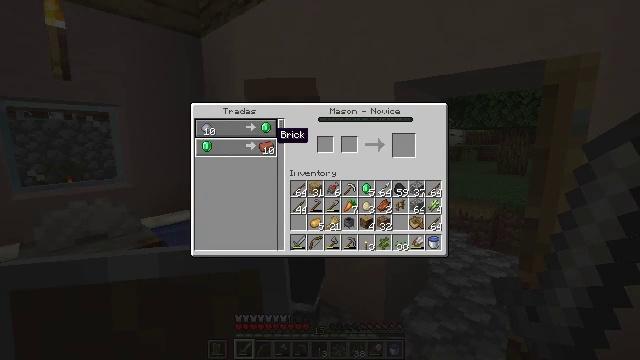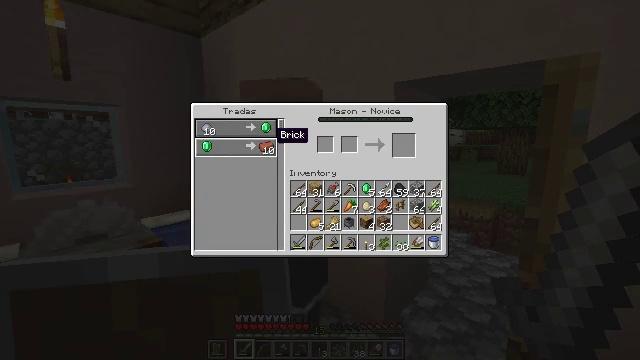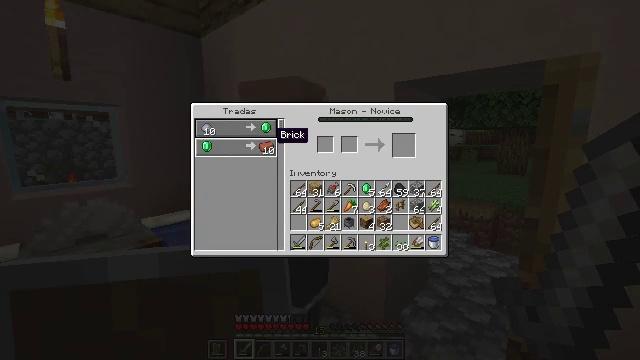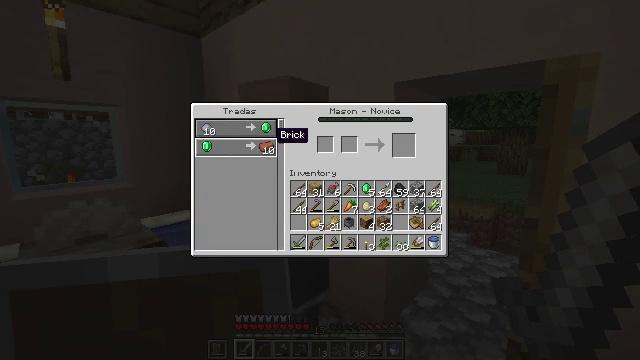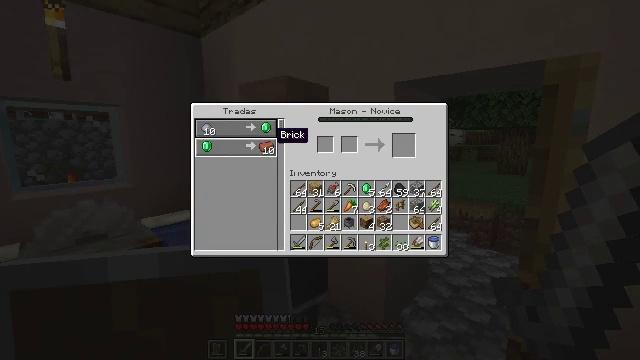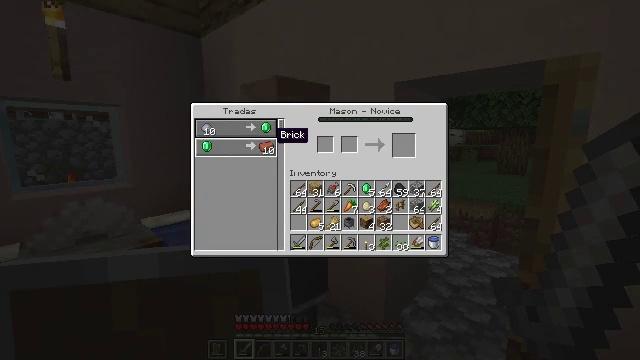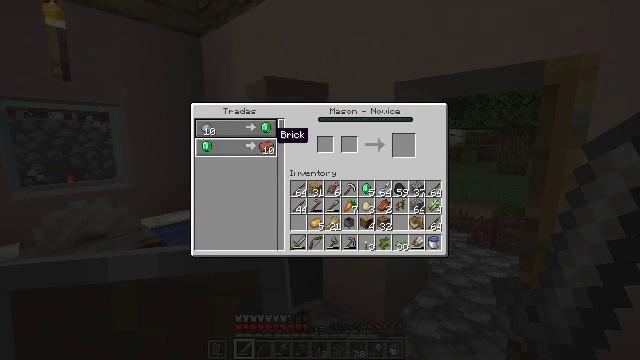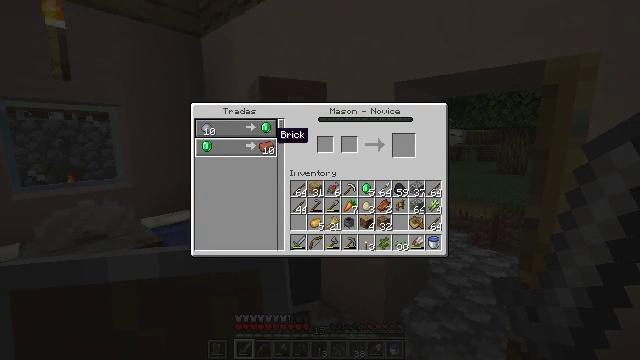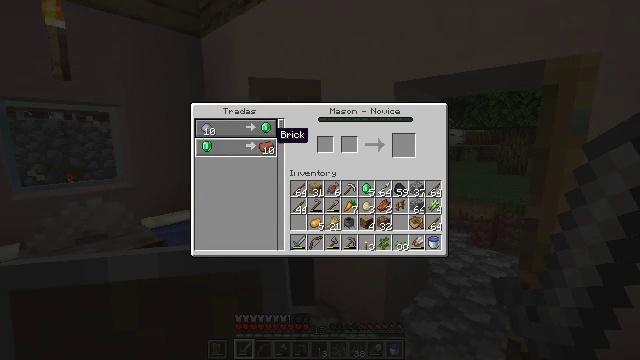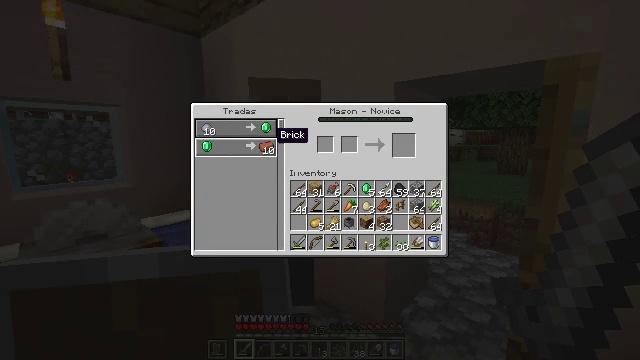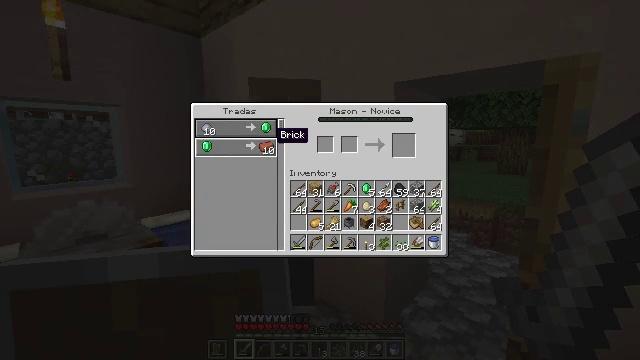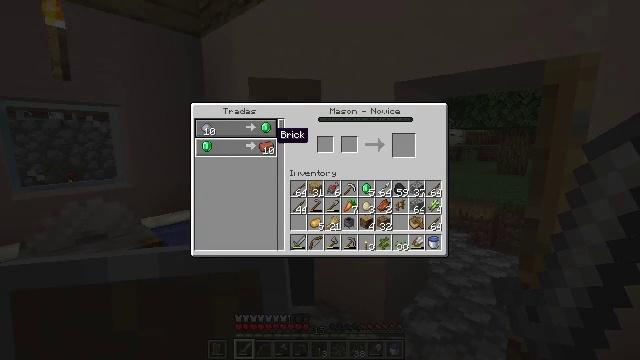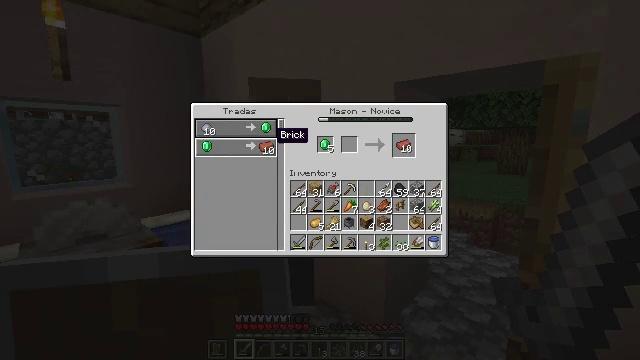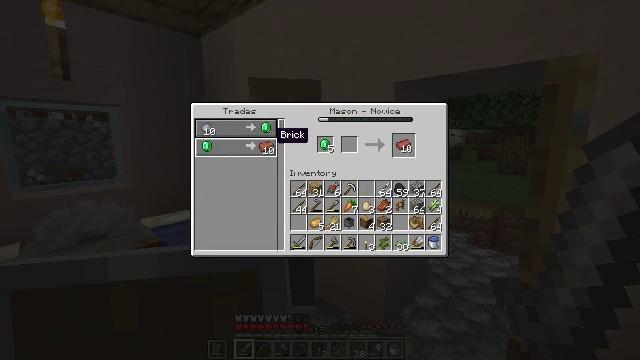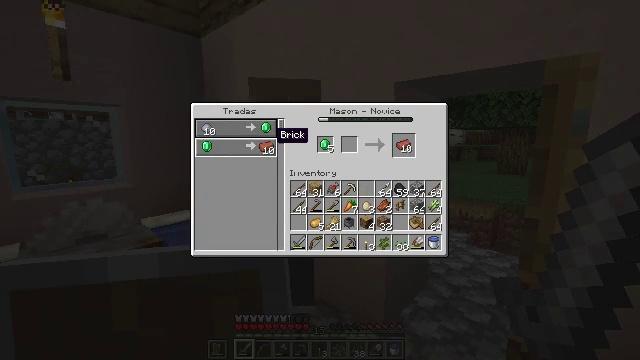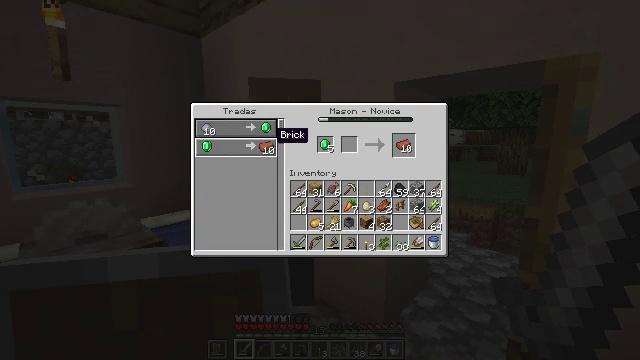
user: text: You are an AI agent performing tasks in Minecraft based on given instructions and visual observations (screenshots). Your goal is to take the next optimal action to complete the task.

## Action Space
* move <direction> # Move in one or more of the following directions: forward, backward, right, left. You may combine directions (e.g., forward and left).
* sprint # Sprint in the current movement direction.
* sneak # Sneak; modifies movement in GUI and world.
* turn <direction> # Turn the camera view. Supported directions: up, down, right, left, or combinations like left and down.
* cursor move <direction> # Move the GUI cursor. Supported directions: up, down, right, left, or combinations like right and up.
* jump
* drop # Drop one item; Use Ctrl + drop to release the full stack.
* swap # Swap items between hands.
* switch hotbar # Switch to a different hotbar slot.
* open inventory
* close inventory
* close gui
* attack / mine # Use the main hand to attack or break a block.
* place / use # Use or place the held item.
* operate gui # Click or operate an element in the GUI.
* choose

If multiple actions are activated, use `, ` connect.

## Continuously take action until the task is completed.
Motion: motion action
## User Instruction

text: Turn clay into a brick by smelting it.
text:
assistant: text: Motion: no_op
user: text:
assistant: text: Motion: no_op
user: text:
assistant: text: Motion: no_op
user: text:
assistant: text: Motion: no_op
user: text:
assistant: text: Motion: no_op
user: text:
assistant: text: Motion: no_op
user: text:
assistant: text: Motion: no_op
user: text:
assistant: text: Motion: no_op
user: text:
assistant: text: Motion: no_op
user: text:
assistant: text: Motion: no_op
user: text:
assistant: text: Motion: no_op
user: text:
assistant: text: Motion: attack / mine
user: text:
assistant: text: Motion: no_op
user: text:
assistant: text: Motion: no_op
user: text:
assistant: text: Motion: no_op
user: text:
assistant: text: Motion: turn right
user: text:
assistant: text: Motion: turn right
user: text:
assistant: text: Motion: turn right
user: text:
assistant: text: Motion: no_op
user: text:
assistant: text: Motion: no_op
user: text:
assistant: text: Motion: no_op
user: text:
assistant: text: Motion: no_op
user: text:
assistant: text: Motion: attack / mine
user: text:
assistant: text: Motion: no_op
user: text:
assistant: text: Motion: turn down
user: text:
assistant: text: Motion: turn down
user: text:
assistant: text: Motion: no_op
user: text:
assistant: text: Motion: turn down
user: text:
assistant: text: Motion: no_op